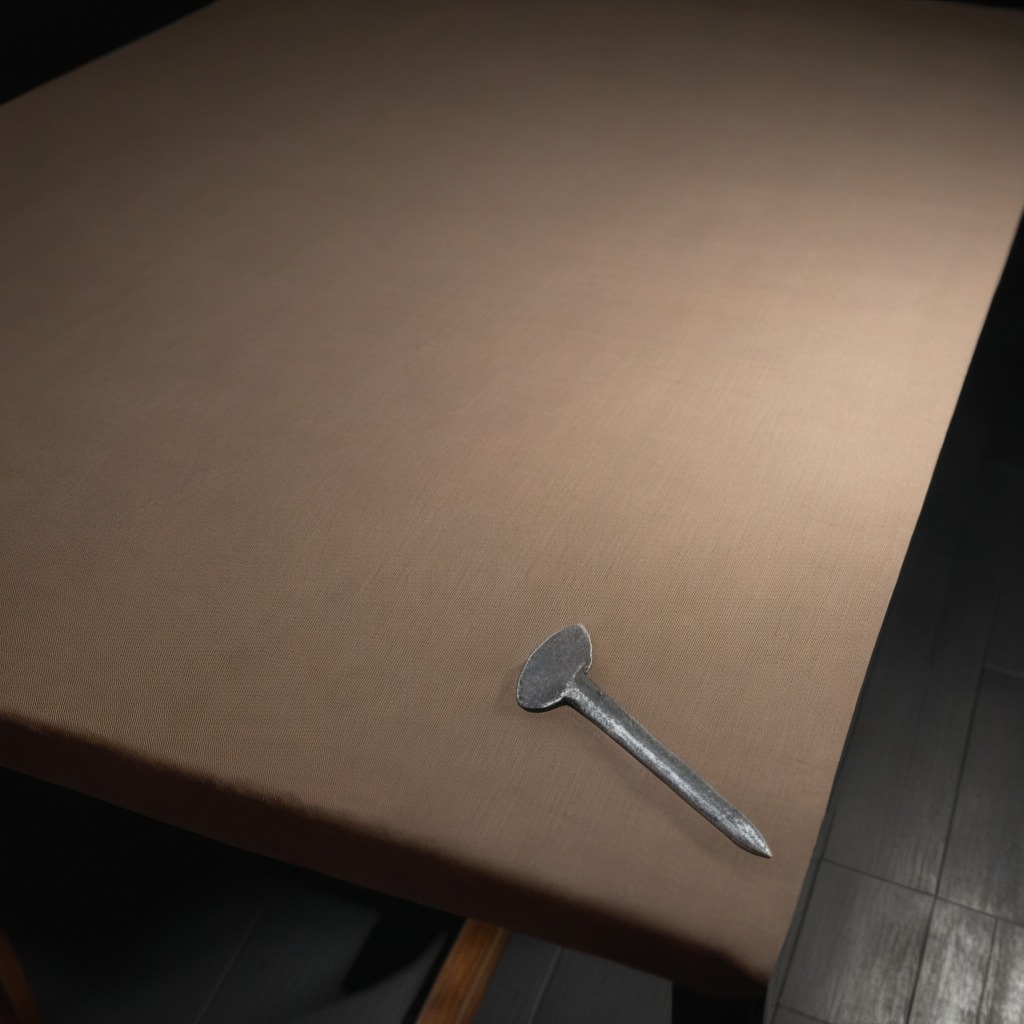
An iron nail is lying on the wooden table.